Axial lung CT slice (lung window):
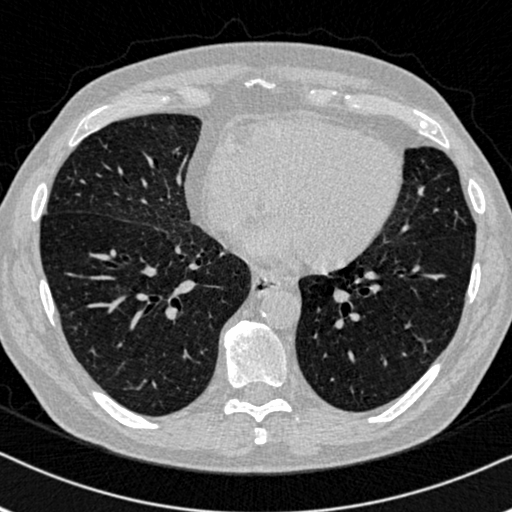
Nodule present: no